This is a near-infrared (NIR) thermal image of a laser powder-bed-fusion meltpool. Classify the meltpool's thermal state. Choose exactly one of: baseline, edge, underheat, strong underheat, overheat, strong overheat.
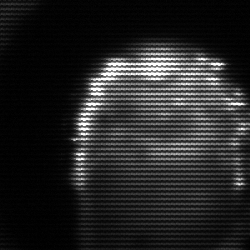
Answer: baseline